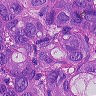
Metastatic tissue present: yes